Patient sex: F
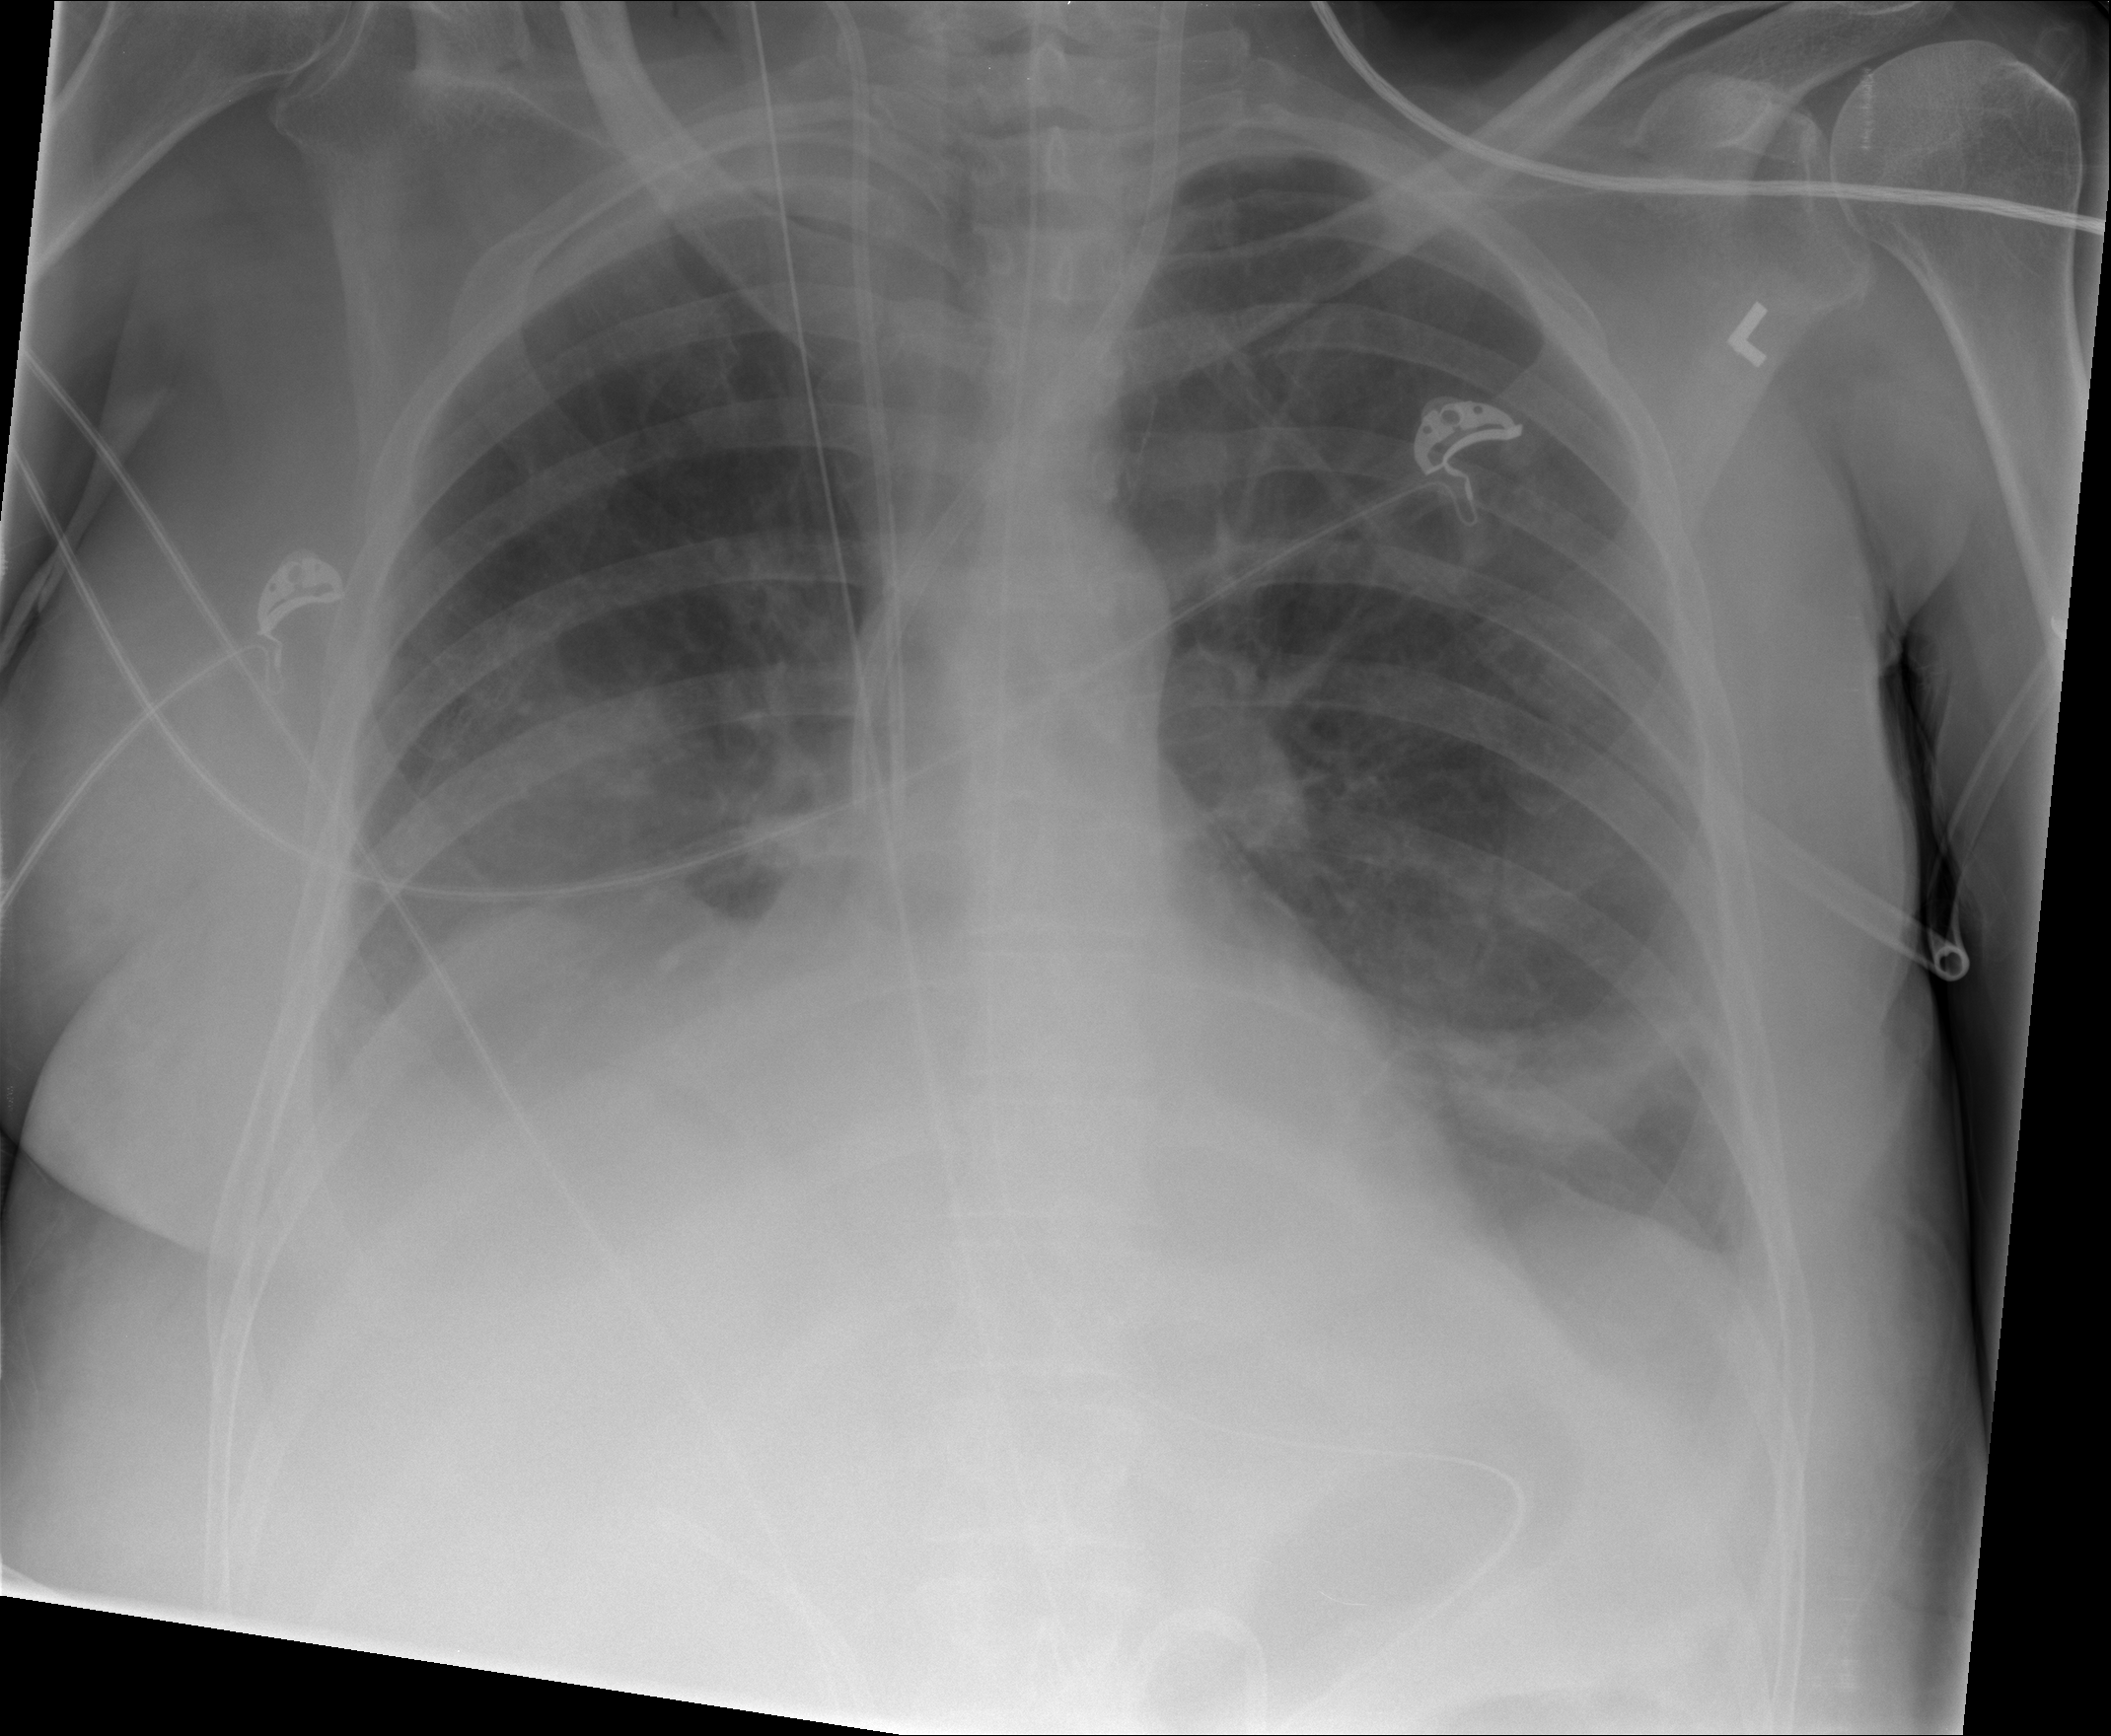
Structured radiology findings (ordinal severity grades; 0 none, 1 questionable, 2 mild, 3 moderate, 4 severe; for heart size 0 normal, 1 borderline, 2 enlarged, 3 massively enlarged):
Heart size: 1
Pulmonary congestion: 0
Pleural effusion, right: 3
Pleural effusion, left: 2
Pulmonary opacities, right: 0
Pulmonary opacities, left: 0
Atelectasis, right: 2
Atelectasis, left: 2